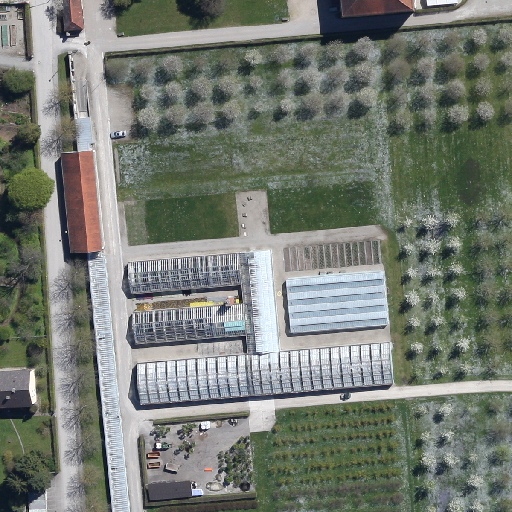
Referring expression: light-duty vehicle